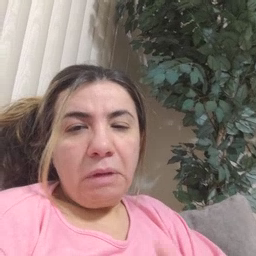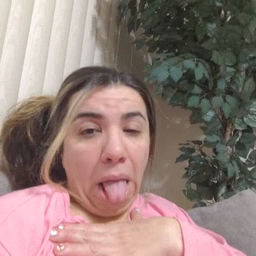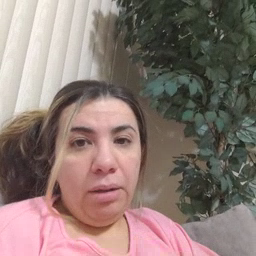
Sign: yucky